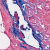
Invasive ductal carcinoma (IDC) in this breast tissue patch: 0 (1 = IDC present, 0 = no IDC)